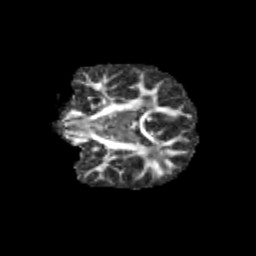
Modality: FA
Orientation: coronal
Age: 11
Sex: male
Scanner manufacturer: siemens
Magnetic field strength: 3 T
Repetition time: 3.8 s
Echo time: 0.07 s